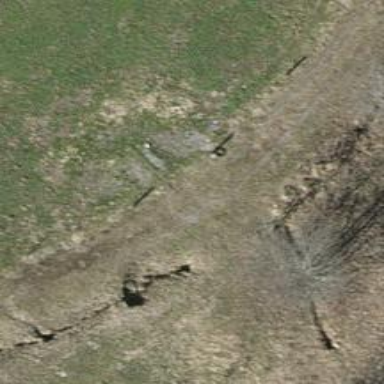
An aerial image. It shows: Track with grass surface. The track type is grade3.